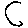
Label: moon